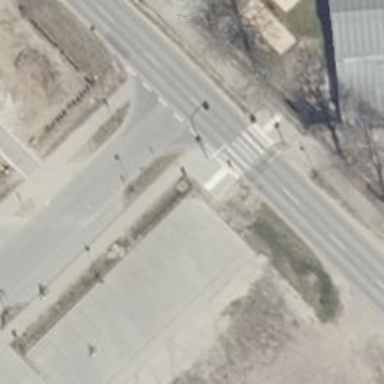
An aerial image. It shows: Marked road crossing.